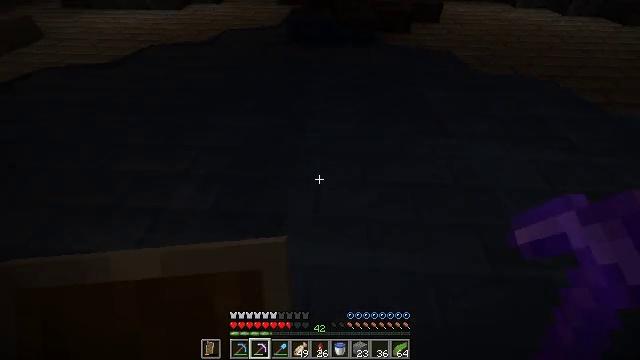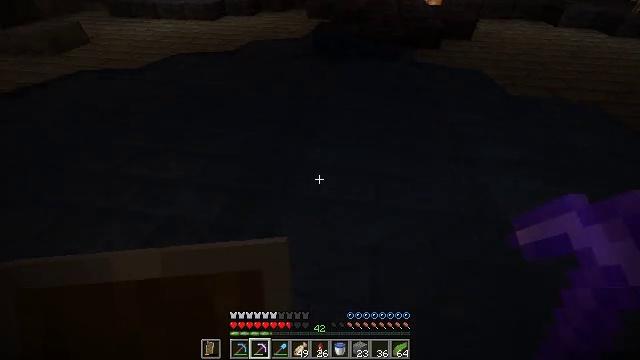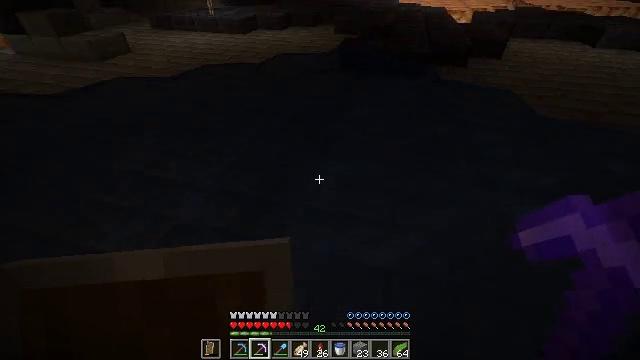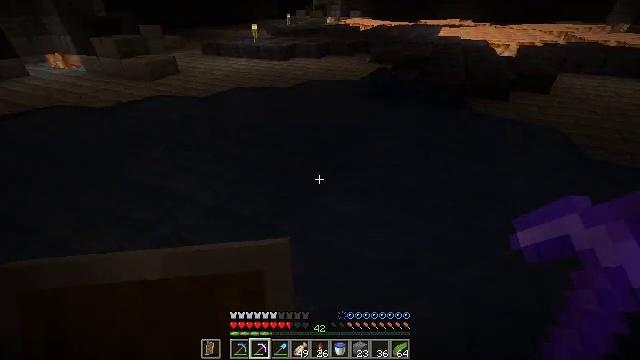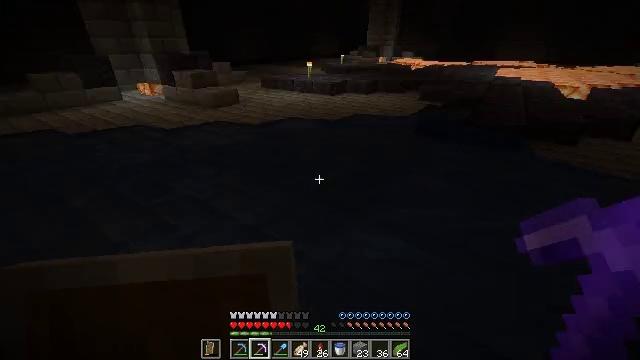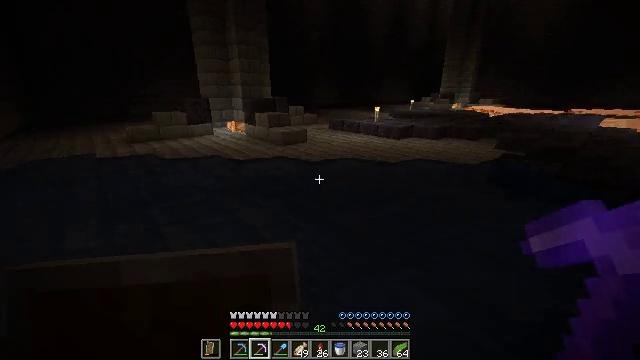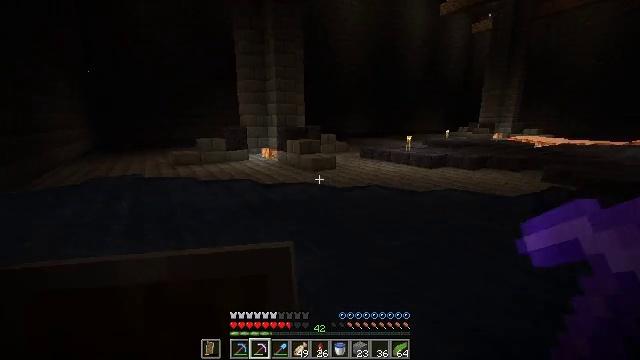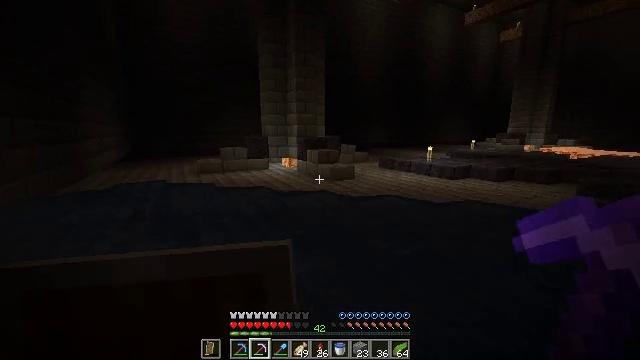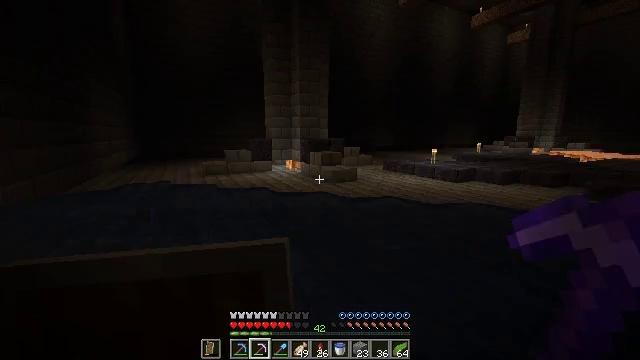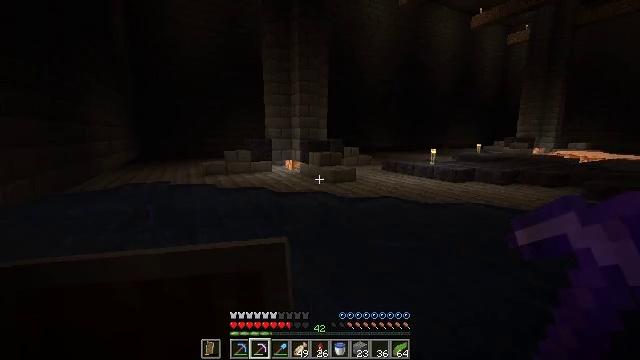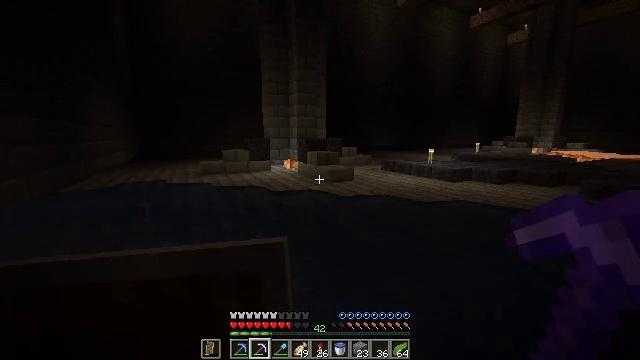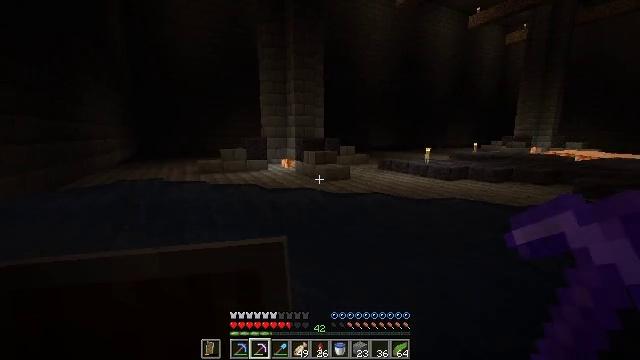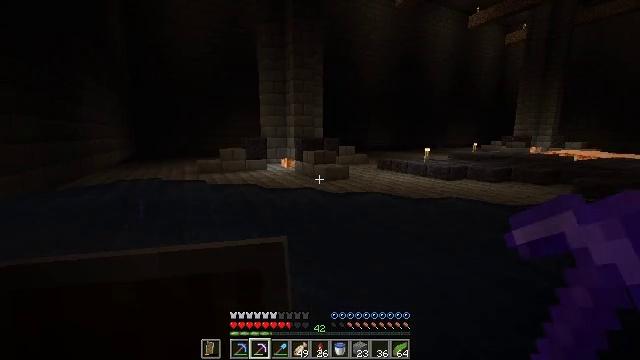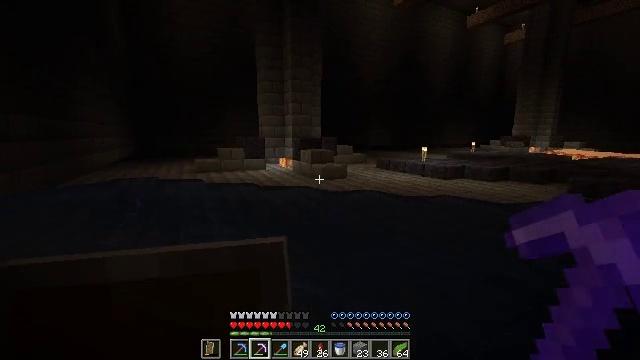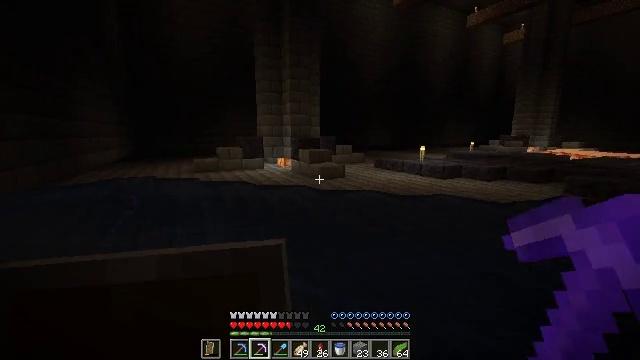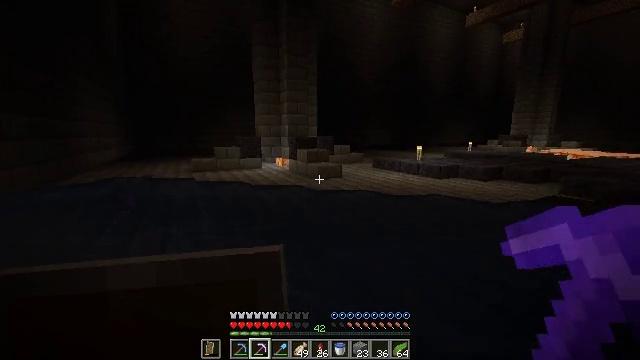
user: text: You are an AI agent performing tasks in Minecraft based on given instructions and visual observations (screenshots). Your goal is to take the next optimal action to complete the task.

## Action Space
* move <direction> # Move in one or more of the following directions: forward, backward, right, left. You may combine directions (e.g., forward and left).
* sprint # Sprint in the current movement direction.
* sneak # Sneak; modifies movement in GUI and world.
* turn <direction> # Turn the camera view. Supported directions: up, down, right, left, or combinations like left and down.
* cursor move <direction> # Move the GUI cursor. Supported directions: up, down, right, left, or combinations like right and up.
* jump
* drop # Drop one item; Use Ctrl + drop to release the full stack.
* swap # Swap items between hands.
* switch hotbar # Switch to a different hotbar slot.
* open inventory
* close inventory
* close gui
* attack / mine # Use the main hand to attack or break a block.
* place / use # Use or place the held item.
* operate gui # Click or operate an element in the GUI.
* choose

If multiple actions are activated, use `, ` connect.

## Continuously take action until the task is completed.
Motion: motion action
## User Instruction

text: Attack the black stained glass pane to break it.
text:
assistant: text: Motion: move forward and move right, turn left and up
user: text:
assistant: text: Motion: move forward and move right, turn left and up
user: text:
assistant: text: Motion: move forward and move right, turn left and up
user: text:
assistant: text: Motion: move right, turn left and up
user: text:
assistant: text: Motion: turn left and up
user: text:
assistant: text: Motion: turn left and up
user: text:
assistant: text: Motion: turn left and up
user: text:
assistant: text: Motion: turn left
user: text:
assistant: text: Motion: no_op
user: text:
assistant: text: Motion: no_op
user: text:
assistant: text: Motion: no_op
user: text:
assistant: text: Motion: no_op
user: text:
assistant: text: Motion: no_op
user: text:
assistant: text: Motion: no_op
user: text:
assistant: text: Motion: no_op
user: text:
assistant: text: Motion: no_op
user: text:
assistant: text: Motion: no_op
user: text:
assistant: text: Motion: no_op
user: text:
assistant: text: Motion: no_op
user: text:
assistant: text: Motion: no_op
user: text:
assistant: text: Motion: no_op
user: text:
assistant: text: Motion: no_op
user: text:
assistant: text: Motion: turn left
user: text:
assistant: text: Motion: turn left and up
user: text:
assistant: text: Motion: turn left
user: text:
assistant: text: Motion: no_op
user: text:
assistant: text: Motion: no_op
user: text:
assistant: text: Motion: turn left
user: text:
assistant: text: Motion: turn left
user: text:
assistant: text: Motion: turn left